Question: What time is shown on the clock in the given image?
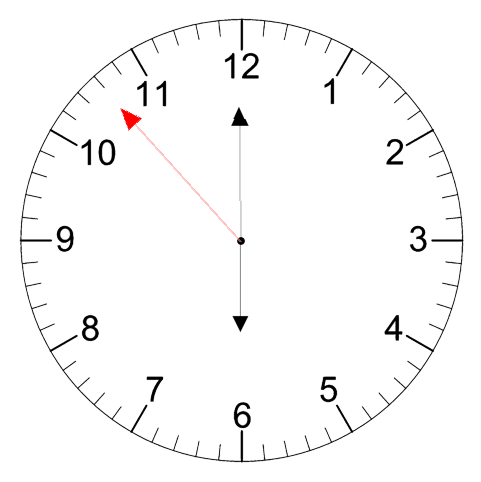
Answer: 05:59:53